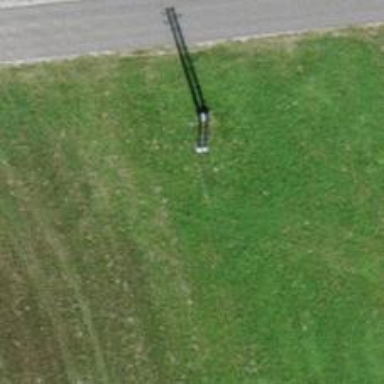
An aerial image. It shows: Power pole.